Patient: sex M, age 76
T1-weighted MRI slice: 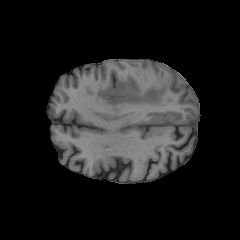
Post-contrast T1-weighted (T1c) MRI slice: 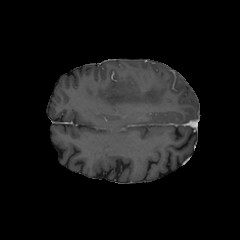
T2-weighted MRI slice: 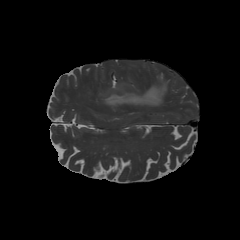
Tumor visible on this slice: yes
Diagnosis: Glioblastoma, IDH-wildtype
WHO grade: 4